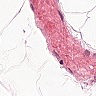
Metastatic tissue present: no